Interaction volume radius: 10 \u00c5
Interaction volume height: 20 \u00c5
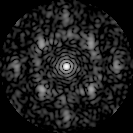
Disorder parameter: 0.6142